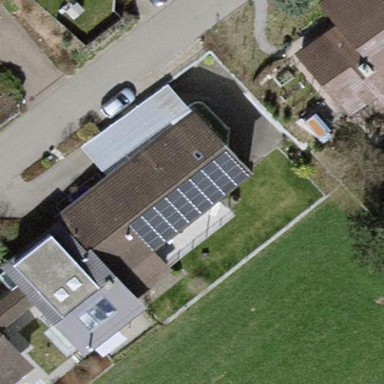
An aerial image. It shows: Solar-powered generator using photovoltaic technology. This small installation generates electricity through solar photovoltaic panels.